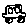
Label: car